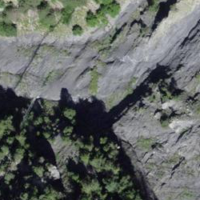
EUNIS habitat code: 43
Species observed at this site:
Lactuca perennis